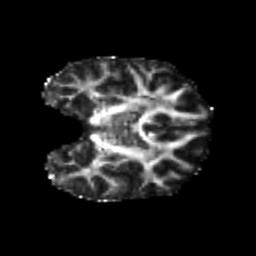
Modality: FA
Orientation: coronal
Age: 21
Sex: female
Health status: healthy
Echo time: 0.074 s